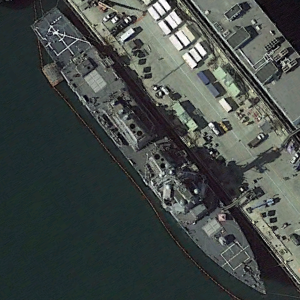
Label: destroyer